Question: When I am try to develop a simple table layout it's occur a problem. The layout is works fine for big screen. But when I'm use that in small phone then the problem create. The full rows aren't visible.
Can anyone help me out? I just want to make a simple table layout like that:
here what I made xml layout
'''
<TableLayout
android:layout_below="@+id/jonosonkha"
android:layout_width="match_parent"
android:layout_height="250dp"
android:stretchColumns="5">
<TableRow>
<TextView
android:textColor="#000"
android:background="#ffea00"
android:textSize="20sp"
android:text="pribaar"
android:paddingLeft="5dp" />
<TextView
android:background="#000"
android:textColor="#fff"
android:textSize="20sp"
android:text="puruss"
android:gravity="left"
android:paddingLeft="5dp"/>
<TextView
android:background="#ffea00"
android:textSize="20sp"
android:text="mhilaa"
android:textColor="#000"
android:gravity="center"
android:paddingLeft="5dp" />
<TextView
android:background="#000"
android:textSize="20sp"
android:text="gdd' sdsy"
android:gravity="left"
android:textColor="#fff"
android:paddingLeft="5dp" />
<TextView
android:background="#ffea00"
android:textColor="#000"
android:textSize="20sp"
android:text="ghntb/ki.mi"
android:gravity="left"
android:paddingLeft="5dp" />
</TableRow>
<TableRow
android:layout_marginTop="2dp"
>
<TextView
android:textColor="#000"
android:background="#ffea00"
android:textSize="16sp"
android:text="89863"
android:paddingLeft="5dp" />
<TextView
android:background="#000"
android:textColor="#fff"
android:textSize="16sp"
android:text="205075"
android:gravity="center"
android:paddingLeft="5dp"/>
<TextView
android:background="#ffea00"
android:textSize="16sp"
android:text="209113"
android:textColor="#000"
android:gravity="center"
android:paddingLeft="5dp" />
<TextView
android:background="#000"
android:textSize="16sp"
android:text="4.54"
android:gravity="center"
android:textColor="#fff"
android:paddingLeft="5dp" />
<TextView
android:background="#ffea00"
android:textColor="#000"
android:textSize="16sp"
android:text="2138"
android:gravity="left"
android:paddingLeft="5dp" />
</TableRow>
</TableLayout>
'''
It's works fine for big screen but the problem is some of rows are covered by the small screen. Any solution please.
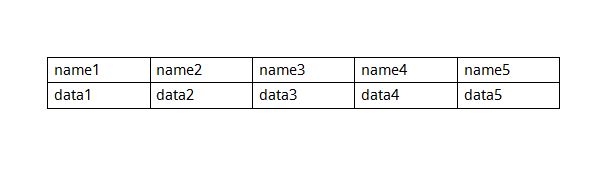
Answer: You want to divide five 'TextView' .
You can add 'android:layout_width="0dp"' , 'android:layout_height="match_parent"' and 'android:layout_weight="1"' in your 'TextView' .
You can try this .
'''
<TableLayout
android:layout_width="match_parent"
android:layout_height="250dp"
android:layout_below="@+id/jonosonkha"
android:stretchColumns="5">
<TableRow>
<TextView
android:layout_width="0dp"
android:layout_height="match_parent"
android:layout_weight="1"
android:background="#ffea00"
android:paddingLeft="5dp"
android:text="pribaar"
android:textColor="#000"
android:textSize="20sp"/>
<TextView
android:layout_width="0dp"
android:layout_height="match_parent"
android:layout_weight="1"
android:background="#000"
android:gravity="left"
android:paddingLeft="5dp"
android:text="puruss"
android:textColor="#fff"
android:textSize="20sp"/>
<TextView
android:layout_width="0dp"
android:layout_height="match_parent"
android:layout_weight="1"
android:background="#ffea00"
android:gravity="center"
android:paddingLeft="5dp"
android:text="mhilaa"
android:textColor="#000"
android:textSize="20sp"/>
<TextView
android:layout_width="0dp"
android:layout_height="match_parent"
android:layout_weight="1"
android:background="#000"
android:gravity="left"
android:paddingLeft="5dp"
android:text="gdd' sdsy"
android:textColor="#fff"
android:textSize="20sp"/>
<TextView
android:layout_width="0dp"
android:layout_height="match_parent"
android:layout_weight="1"
android:background="#ffea00"
android:gravity="left"
android:paddingLeft="5dp"
android:text="ghntb/ki.mi"
android:textColor="#000"
android:textSize="20sp"/>
</TableRow>
<TableRow
android:layout_marginTop="2dp">
<TextView
android:layout_width="0dp"
android:layout_height="match_parent"
android:layout_weight="1"
android:background="#ffea00"
android:paddingLeft="5dp"
android:text="89863"
android:textColor="#000"
android:textSize="16sp"/>
<TextView
android:layout_width="0dp"
android:layout_height="match_parent"
android:layout_weight="1"
android:background="#000"
android:gravity="center"
android:paddingLeft="5dp"
android:text="205075"
android:textColor="#fff"
android:textSize="16sp"/>
<TextView
android:layout_width="0dp"
android:layout_height="match_parent"
android:layout_weight="1"
android:background="#ffea00"
android:gravity="center"
android:paddingLeft="5dp"
android:text="209113"
android:textColor="#000"
android:textSize="16sp"/>
<TextView
android:layout_width="0dp"
android:layout_height="match_parent"
android:layout_weight="1"
android:background="#000"
android:gravity="center"
android:paddingLeft="5dp"
android:text="4.54"
android:textColor="#fff"
android:textSize="16sp"/>
<TextView
android:layout_width="0dp"
android:layout_height="match_parent"
android:layout_weight="1"
android:background="#ffea00"
android:gravity="left"
android:paddingLeft="5dp"
android:text="2138"
android:textColor="#000"
android:textSize="16sp"/>
</TableRow>
</TableLayout>
'''
<URL>